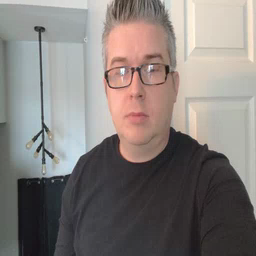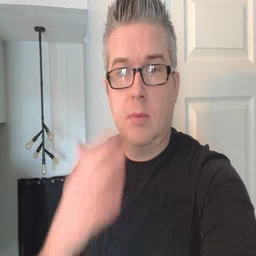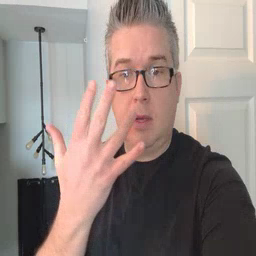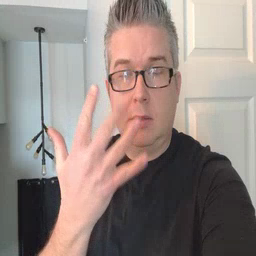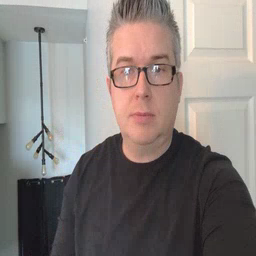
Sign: finger